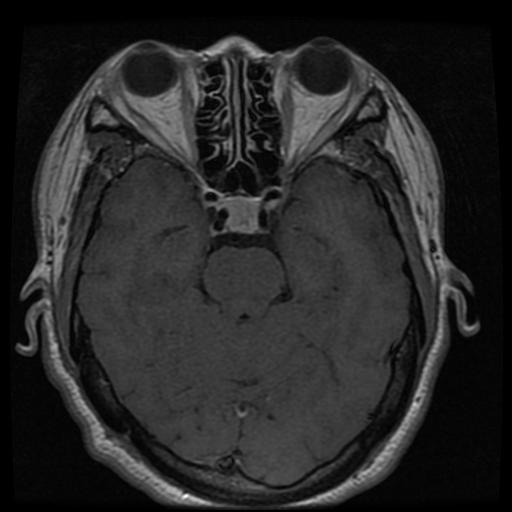
Label: pituitary